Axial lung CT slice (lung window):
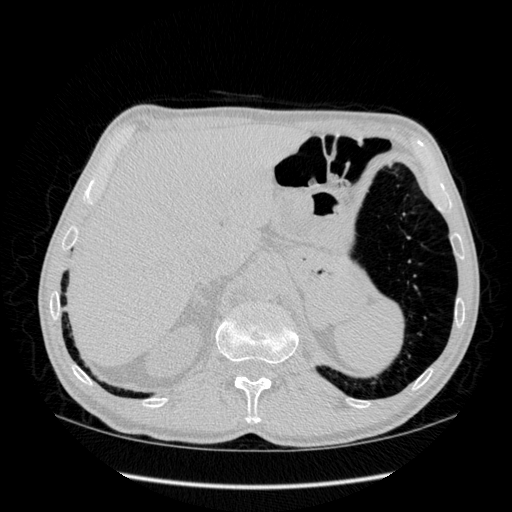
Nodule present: no